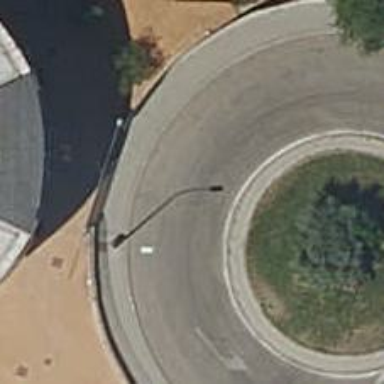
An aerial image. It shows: Residential road that intersects with roundabout.